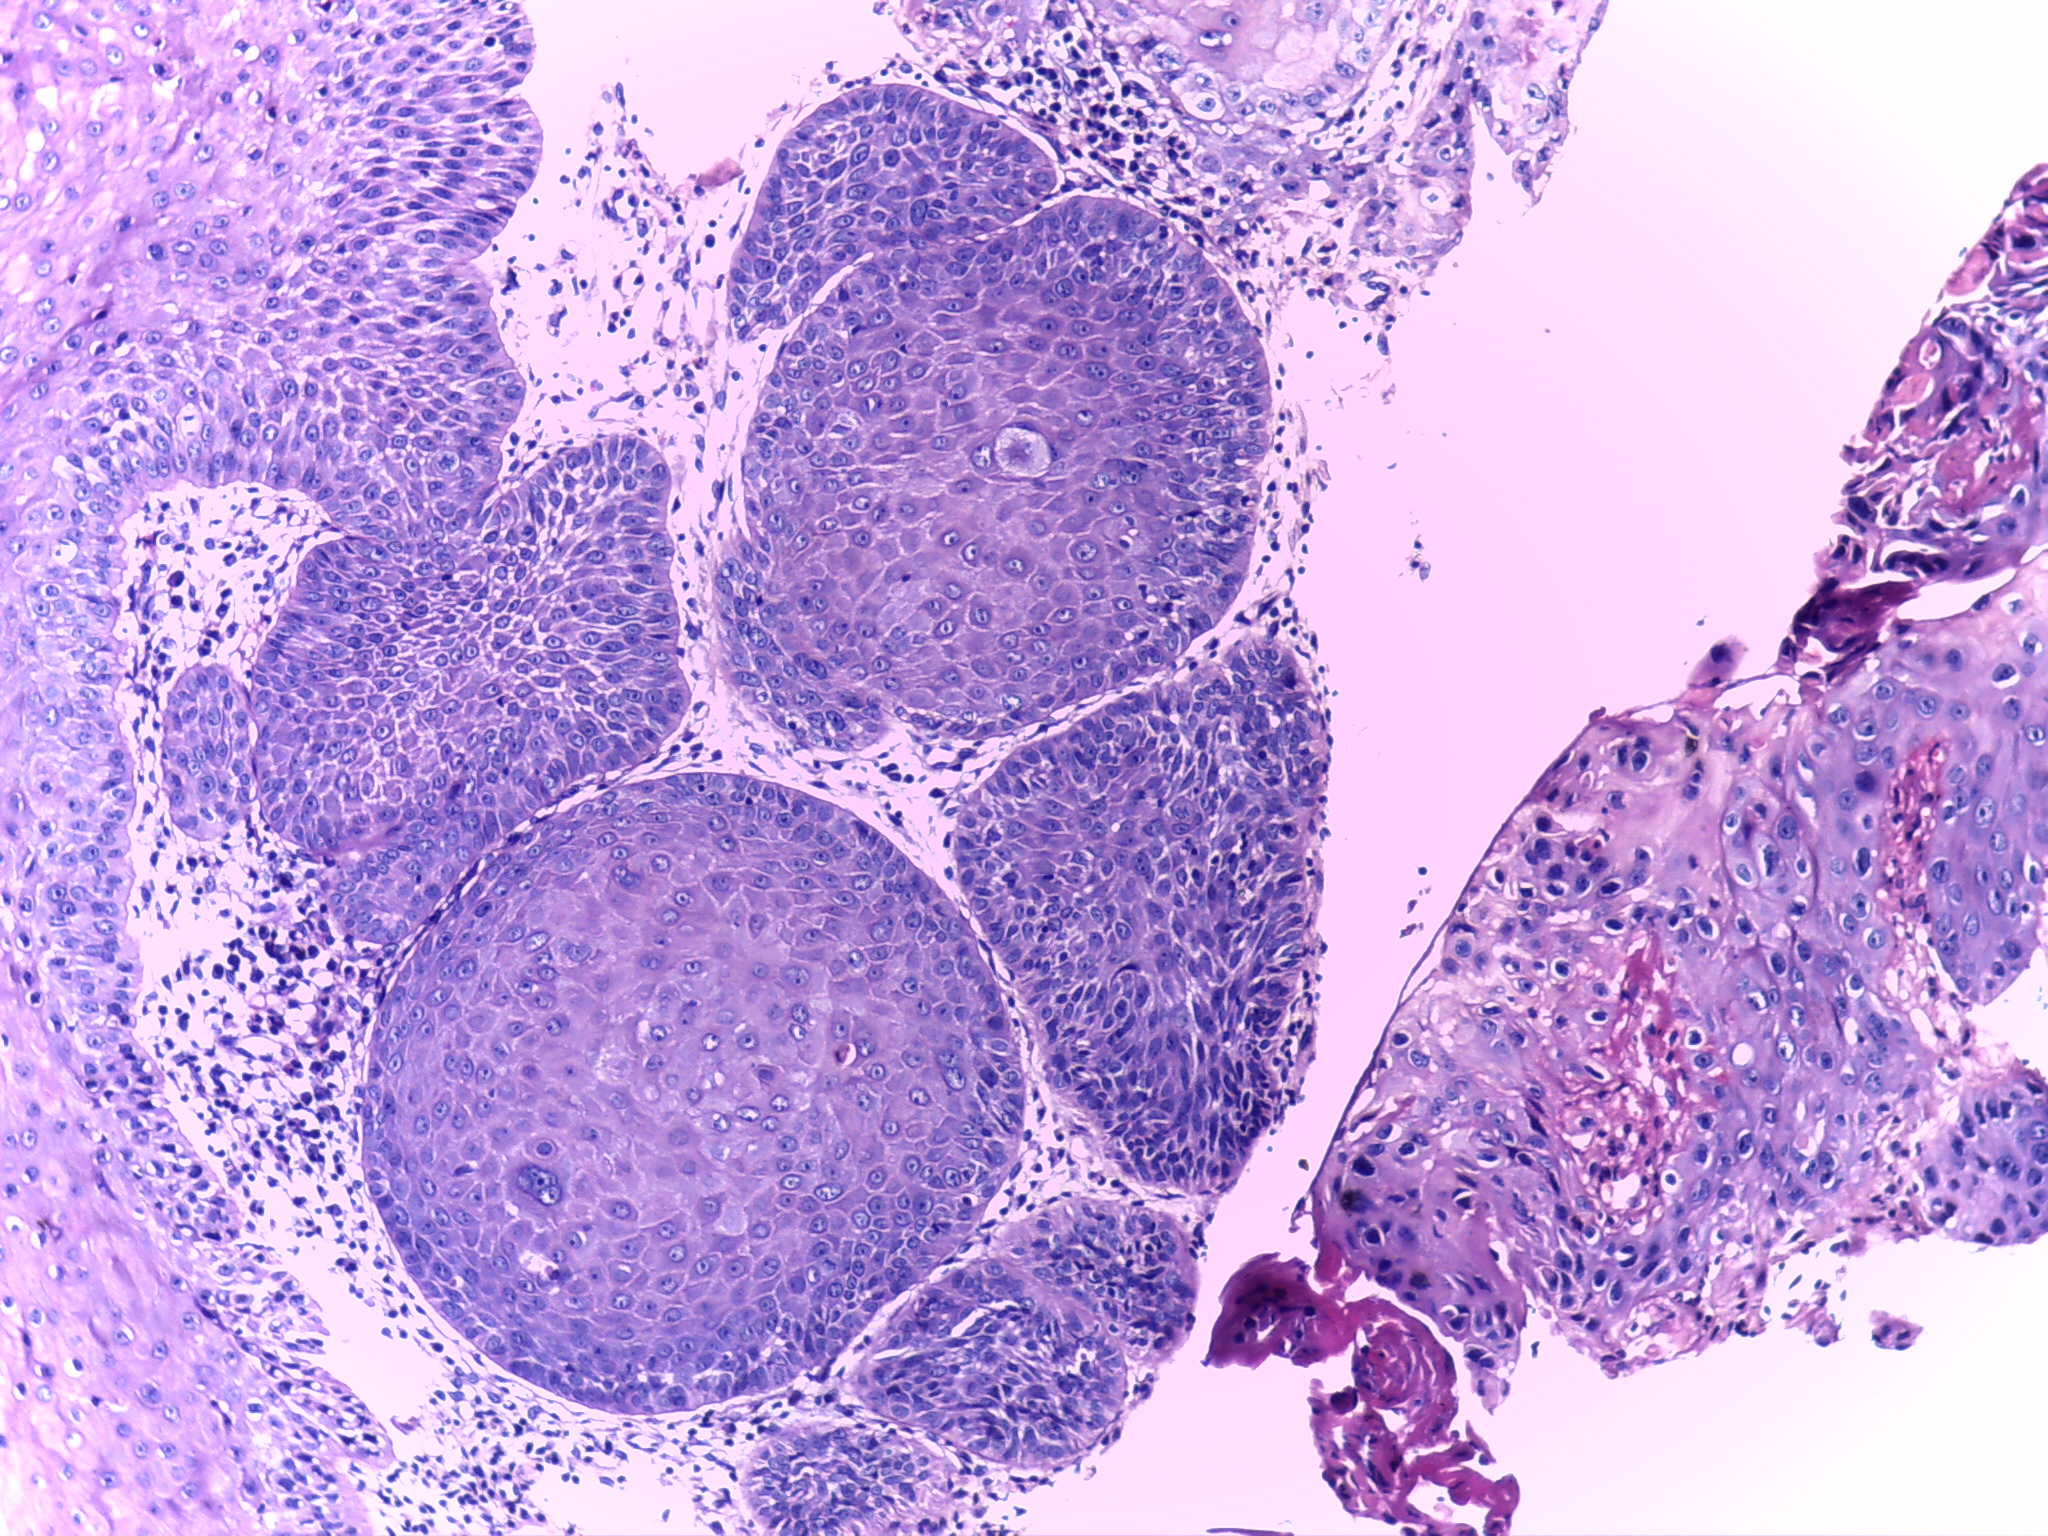
Diagnosis: OSCC